Question: The toolbar for my editor is missing options. For example, I am not able to create headers.
Ive tried multiple different configurations in the JS file, though the editor seems to not change.

'''
if (typeof(CKEDITOR) != 'undefined') {
CKEDITOR.editorConfig = function( config ) {
config.toolbar = [
{ name: 'document', items: [ 'Print' ] },
{ name: 'clipboard', items: [ 'Cut', 'Copy', 'Paste', '-', 'Undo', 'Redo' ] },
{ name: 'editing', items: [ 'Find', 'Replace', '-', 'SelectAll', '-', 'Scayt' ] },
'/',
{ name: 'basicstyles', items: [ 'Bold', 'Italic', 'Underline', 'Strike', 'Subscript', 'Superscript', '-' ] },
{ name: 'paragraph', items: [ 'NumberedList', 'BulletedList', '-', 'Outdent', 'Indent', '-', 'Blockquote', 'CreateDiv', '-', 'JustifyLeft', 'JustifyCenter', 'JustifyRight', 'JustifyBlock', '-', 'BidiLtr', 'BidiRtl', 'Language' ] },
{ name: 'links', items: [ 'Link', 'Unlink', 'Anchor' ] },
{ name: 'insert', items: [ 'Image', 'Table', 'HorizontalRule', 'Smiley', 'SpecialChar', 'PageBreak', ] },
'/',
{ name: 'styles', items: [ 'Styles', 'Format', 'Font', 'FontSize' ] },
{ name: 'colors', items: [ 'TextColor', 'BGColor' ] },
{ name: 'tools', items: [ 'Maximize', 'ShowBlocks' ] },
{ name: 'about', items: [ 'About' ] }
];
};
}
'''
I'm trying to have a full toolbar as I am creating a website with blog articles and need all of the possible styling options.
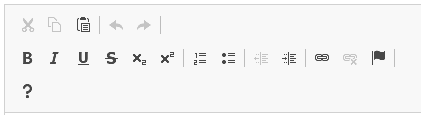
Answer: It depends on your configuration, but I'm guessing you have some stale assets sitting around. You may need to run 'rake:assets:clobber'. After that you can restart your development server, refresh the page, and the assets should re-compile.